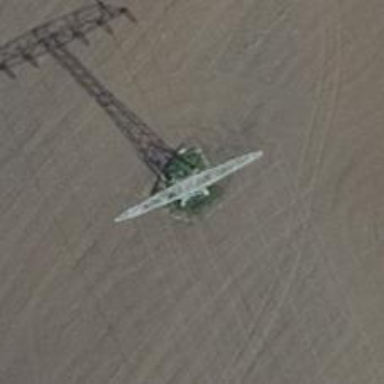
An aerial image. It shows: Power tower.